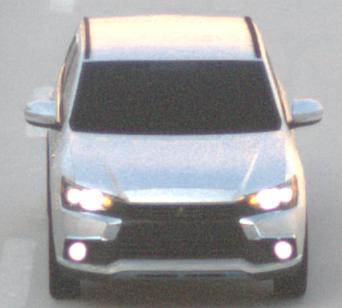
Make: Mitsubishi
Model: Outlander 2.0 Plug-In Hybrid
Detailed model: Outlander (III) Plug-In Hybrid
Model produced from: 2015/10
Model produced until: 2018/08
Doors: 5
Color: white
Road condition: dry road
Daytime: sunrise or sunset
Contrast: low contrast